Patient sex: M
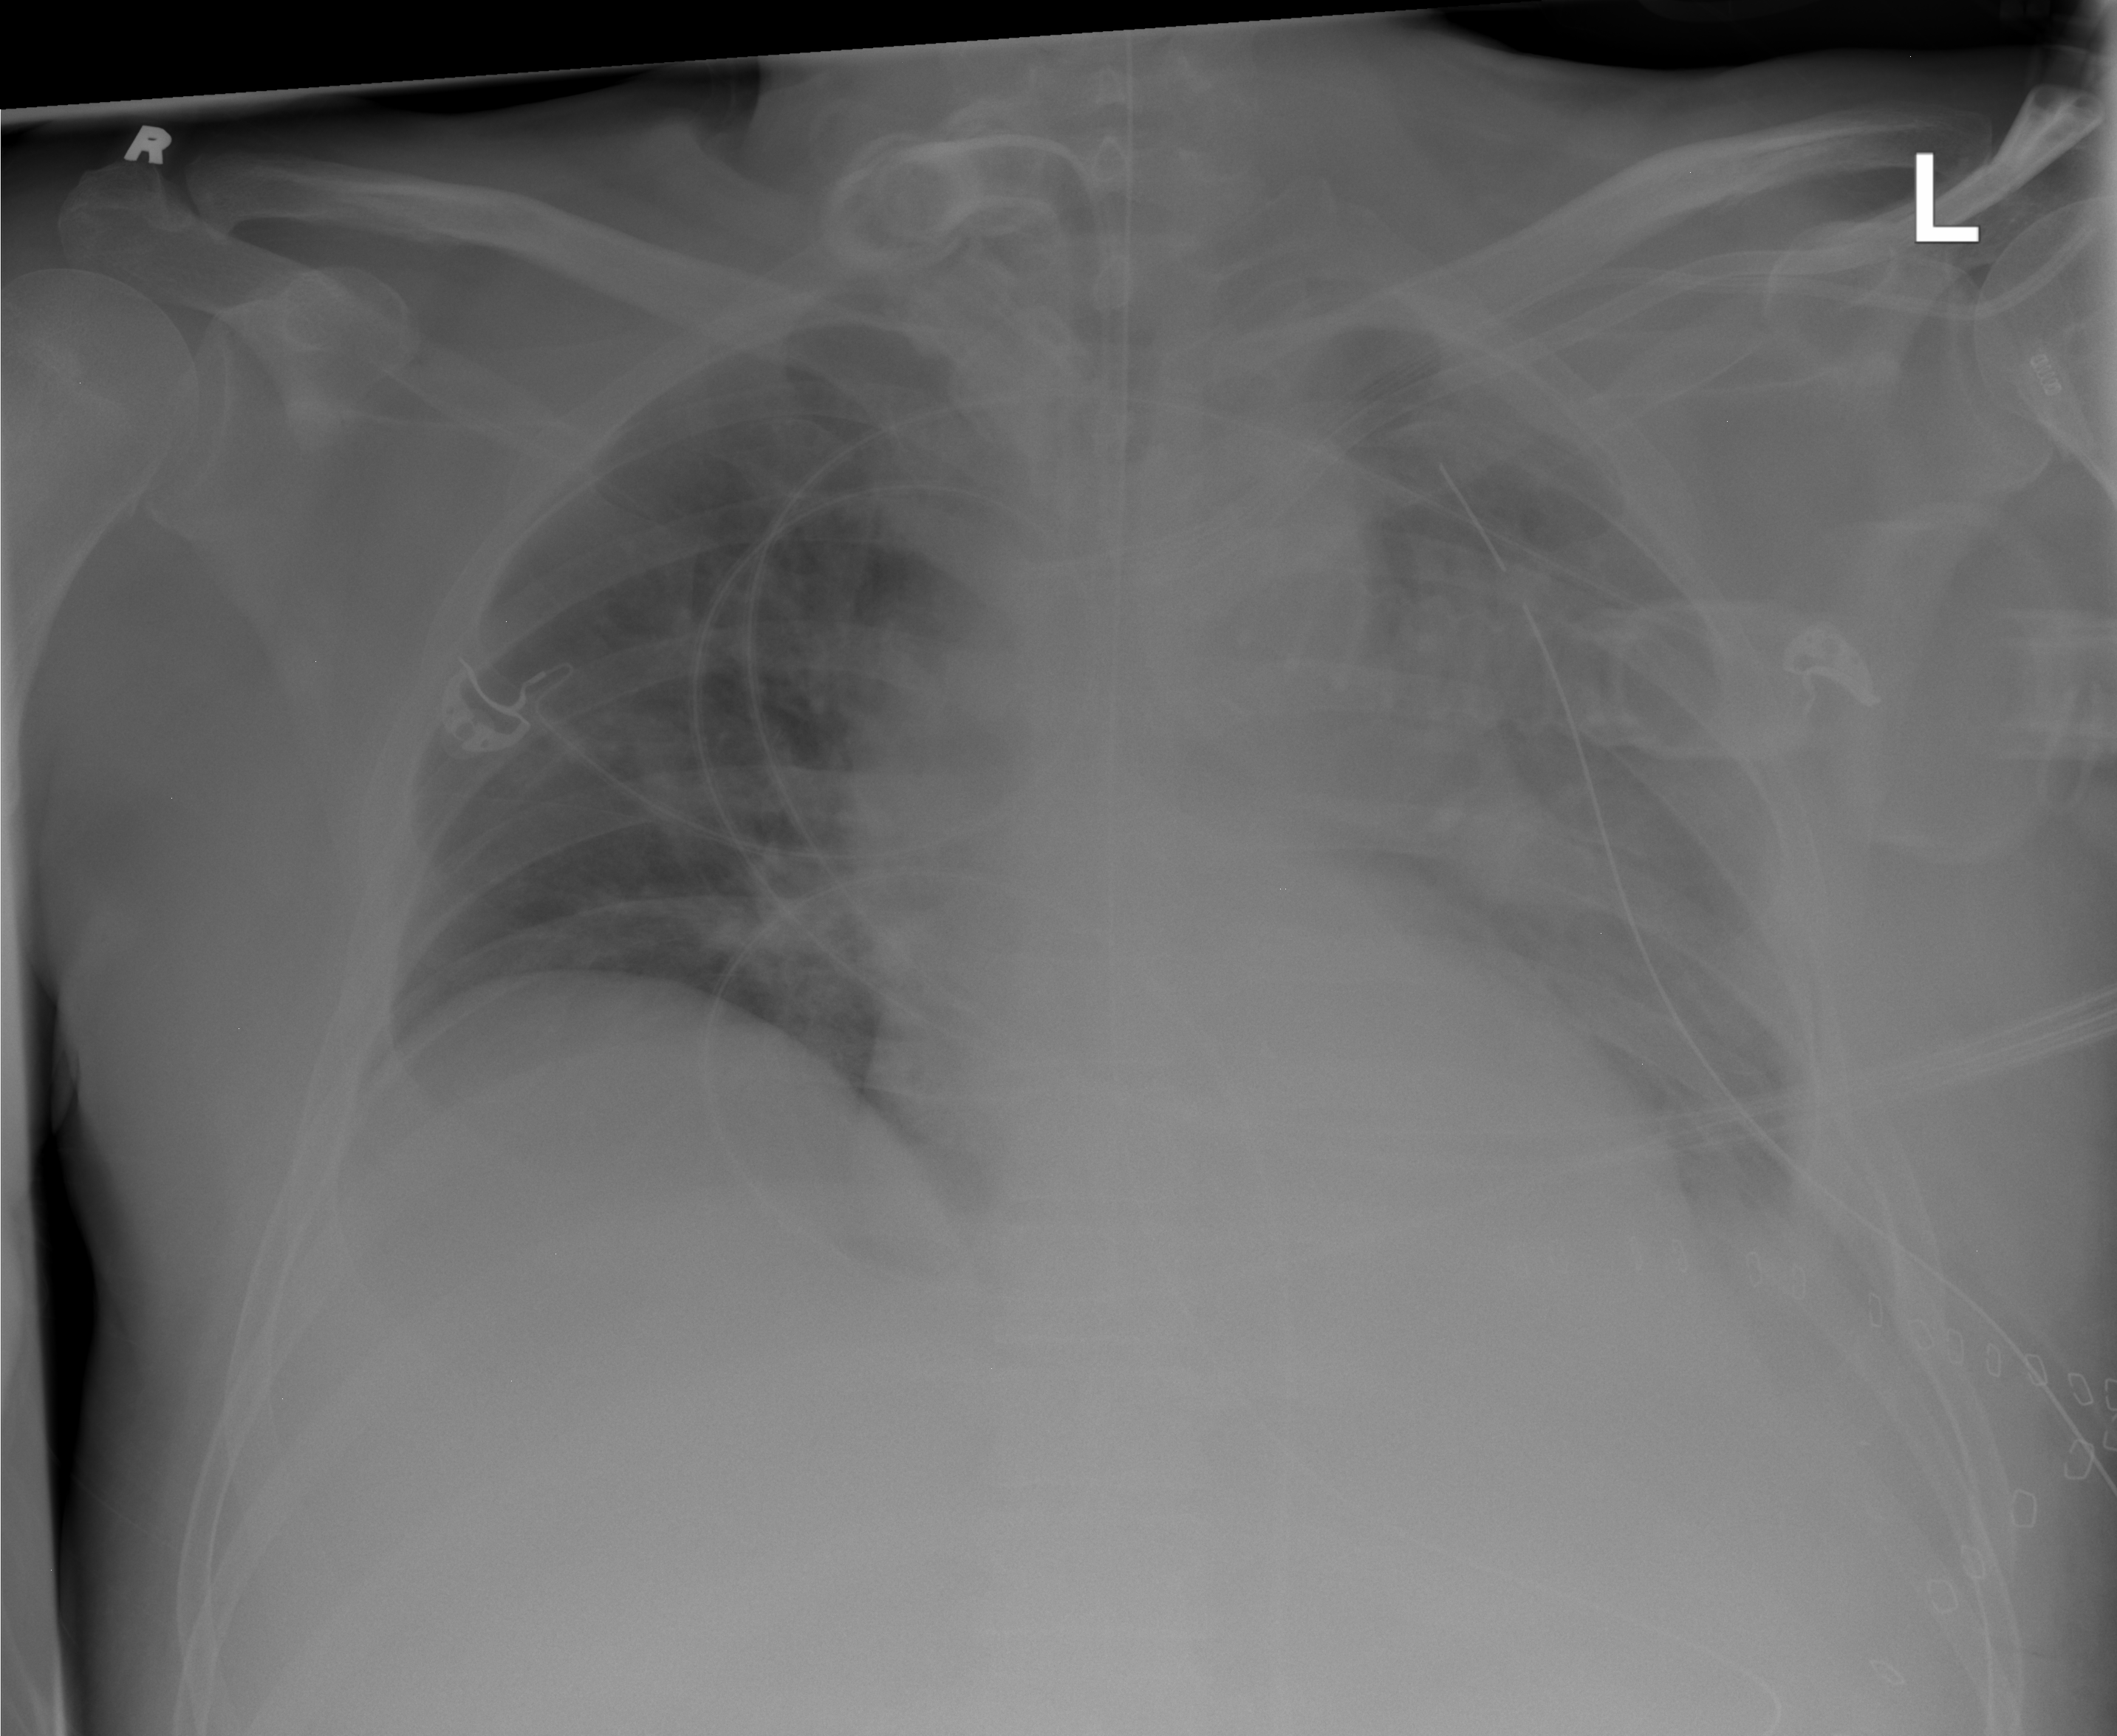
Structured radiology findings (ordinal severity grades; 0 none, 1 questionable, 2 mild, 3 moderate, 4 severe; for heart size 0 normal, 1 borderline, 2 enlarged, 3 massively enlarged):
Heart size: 2
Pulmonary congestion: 2
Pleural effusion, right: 0
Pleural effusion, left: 0
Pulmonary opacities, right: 0
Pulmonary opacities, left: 0
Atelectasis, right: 0
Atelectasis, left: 2